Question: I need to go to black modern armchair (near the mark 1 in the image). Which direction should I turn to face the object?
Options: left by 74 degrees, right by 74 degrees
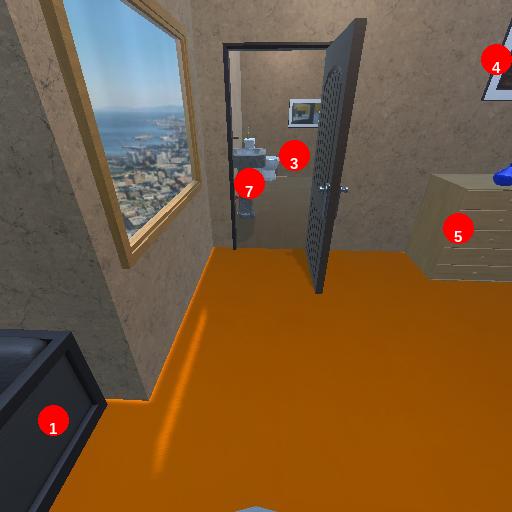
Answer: left by 74 degrees